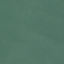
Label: SeaLake